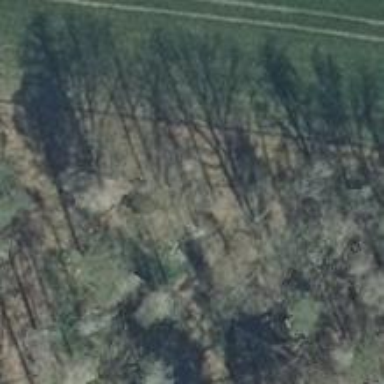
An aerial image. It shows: Hunting stand.